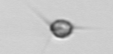
Label: Acanthoica_quattrospina